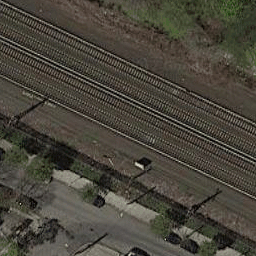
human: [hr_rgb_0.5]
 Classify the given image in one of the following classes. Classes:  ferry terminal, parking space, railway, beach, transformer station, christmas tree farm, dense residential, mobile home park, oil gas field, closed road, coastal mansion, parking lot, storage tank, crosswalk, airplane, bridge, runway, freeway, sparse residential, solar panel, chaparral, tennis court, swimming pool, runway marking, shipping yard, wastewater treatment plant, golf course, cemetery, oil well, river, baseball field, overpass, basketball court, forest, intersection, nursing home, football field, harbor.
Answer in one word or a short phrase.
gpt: railway